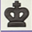
Piece: bK